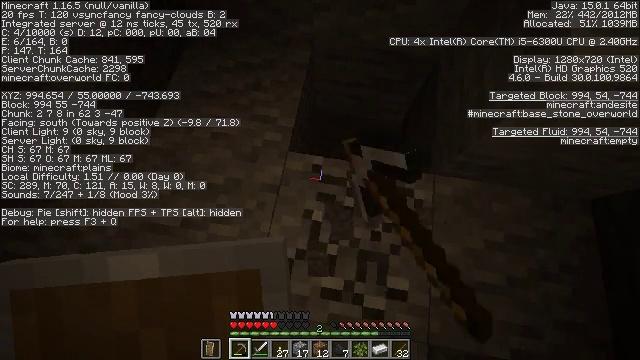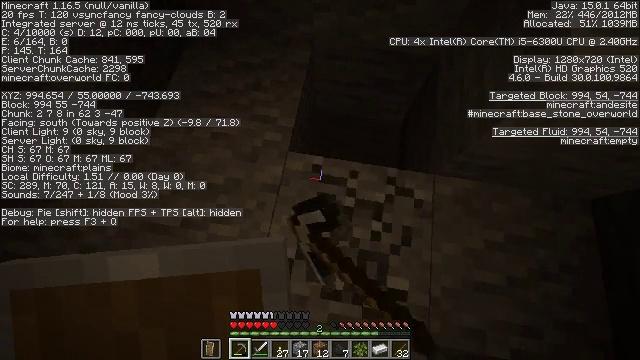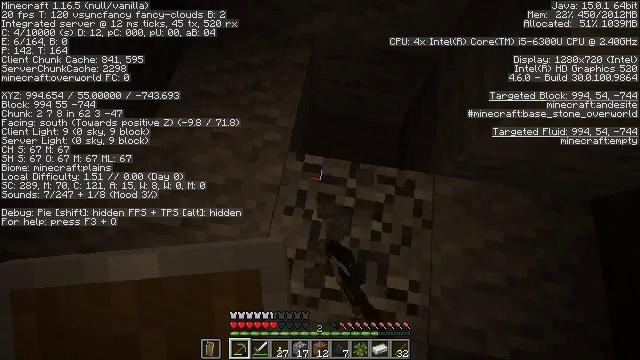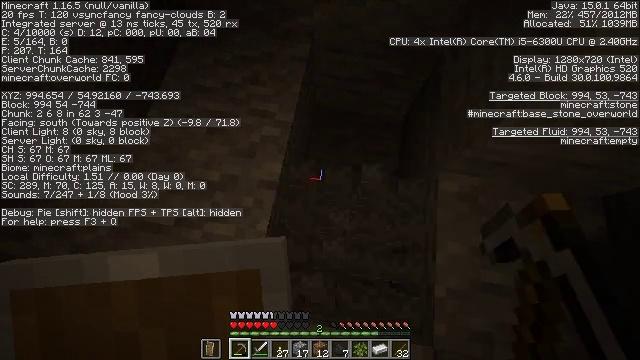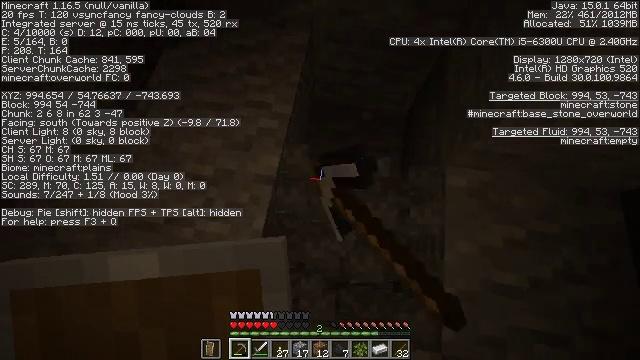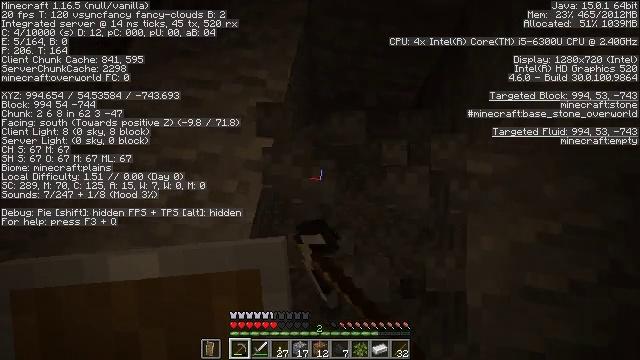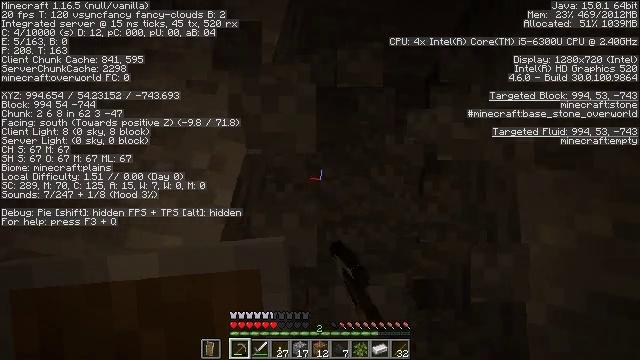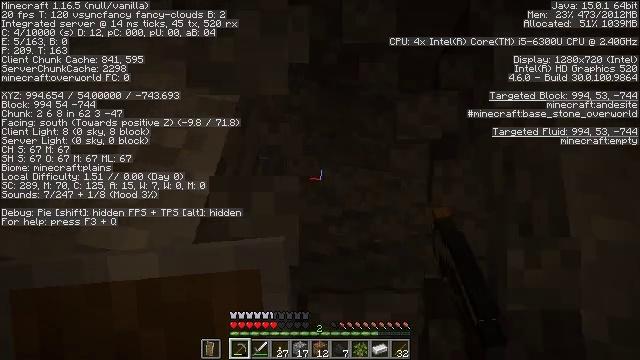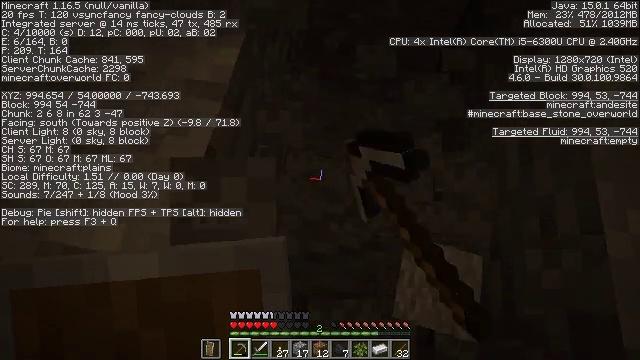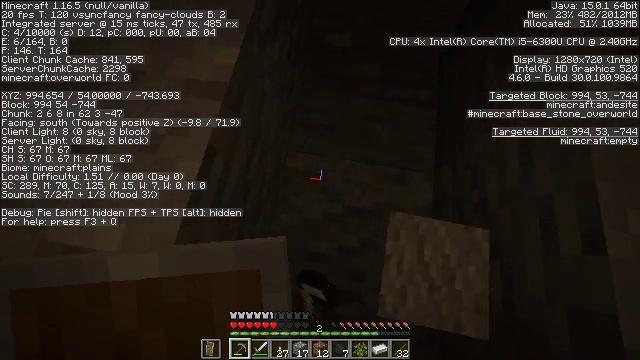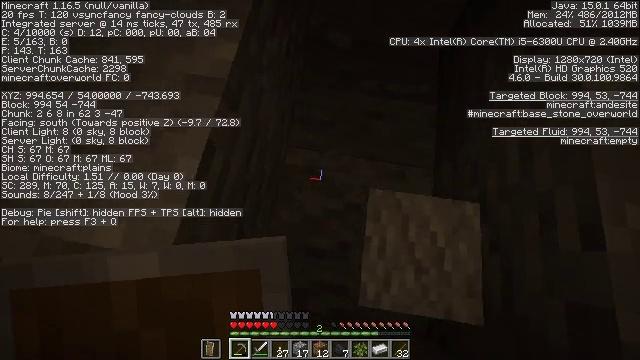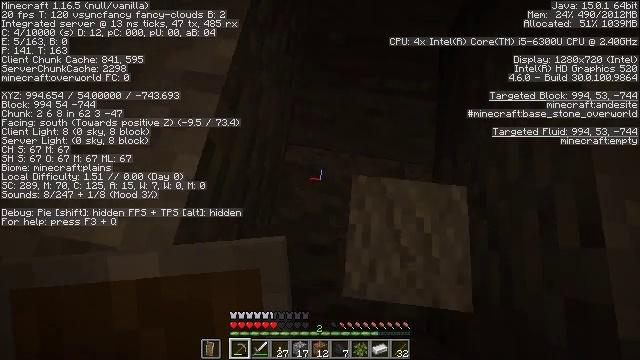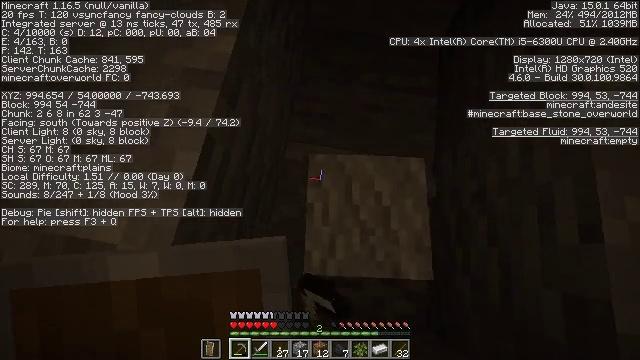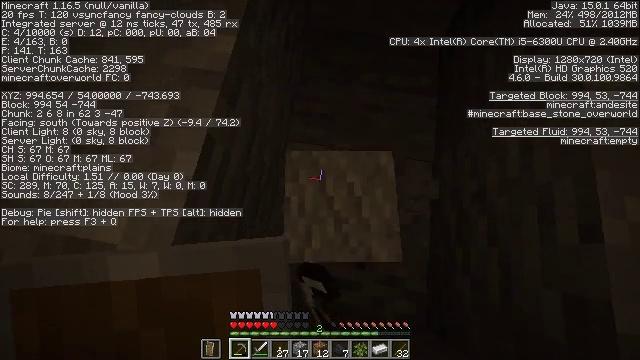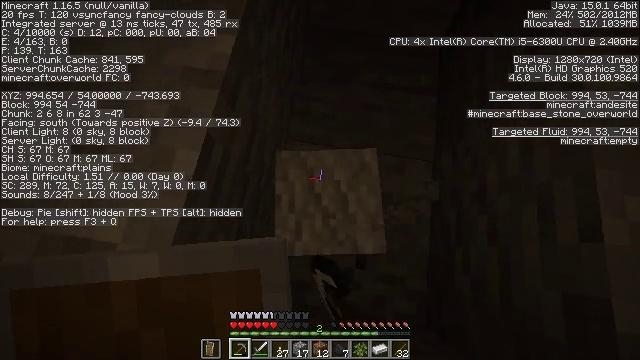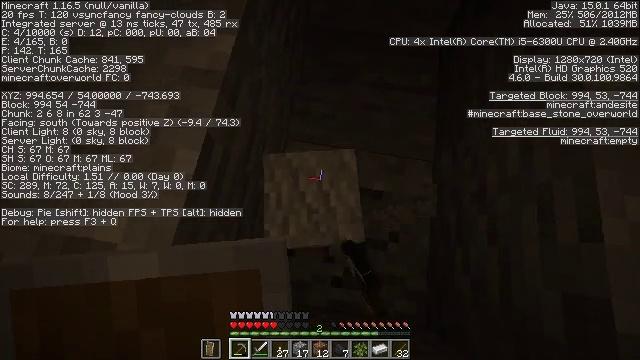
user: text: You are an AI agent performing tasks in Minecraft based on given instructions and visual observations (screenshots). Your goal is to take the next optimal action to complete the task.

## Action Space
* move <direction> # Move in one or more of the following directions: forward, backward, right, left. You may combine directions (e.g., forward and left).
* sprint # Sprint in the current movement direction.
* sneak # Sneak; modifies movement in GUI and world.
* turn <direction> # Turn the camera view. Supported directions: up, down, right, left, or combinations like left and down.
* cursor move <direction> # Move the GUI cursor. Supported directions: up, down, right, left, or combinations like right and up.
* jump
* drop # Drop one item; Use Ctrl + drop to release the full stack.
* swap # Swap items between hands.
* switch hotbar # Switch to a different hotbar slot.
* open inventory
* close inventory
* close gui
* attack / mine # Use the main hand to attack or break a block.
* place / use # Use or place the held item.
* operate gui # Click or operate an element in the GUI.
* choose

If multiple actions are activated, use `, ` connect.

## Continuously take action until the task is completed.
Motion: motion action
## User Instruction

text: Gather andesite blocks.
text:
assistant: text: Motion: attack / mine
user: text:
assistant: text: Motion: attack / mine
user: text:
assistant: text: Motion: attack / mine
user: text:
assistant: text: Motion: attack / mine
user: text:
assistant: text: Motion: attack / mine
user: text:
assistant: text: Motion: attack / mine
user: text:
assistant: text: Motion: attack / mine
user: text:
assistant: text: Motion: attack / mine
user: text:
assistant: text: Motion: attack / mine
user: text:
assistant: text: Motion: attack / mine
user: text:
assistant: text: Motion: attack / mine
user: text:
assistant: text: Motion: attack / mine
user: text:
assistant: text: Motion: attack / mine
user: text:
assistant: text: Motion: attack / mine
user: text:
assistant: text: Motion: attack / mine
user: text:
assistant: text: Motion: attack / mine
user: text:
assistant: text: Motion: attack / mine
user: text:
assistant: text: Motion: attack / mine
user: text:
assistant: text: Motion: attack / mine
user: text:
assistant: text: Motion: attack / mine
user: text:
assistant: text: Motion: attack / mine
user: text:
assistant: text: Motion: attack / mine
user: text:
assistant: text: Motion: attack / mine
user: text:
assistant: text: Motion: attack / mine
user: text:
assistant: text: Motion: attack / mine
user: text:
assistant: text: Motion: attack / mine
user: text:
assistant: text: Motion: attack / mine